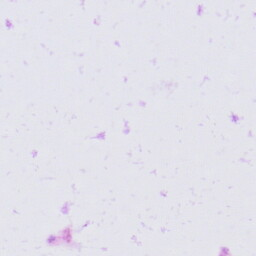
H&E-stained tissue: Prostate